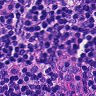
Metastatic tissue present: no